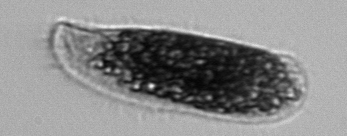
Label: Euplotes_morphotype1